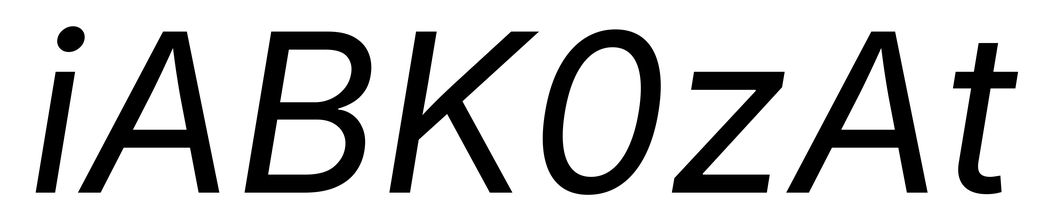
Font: Inter-Italic_Italic